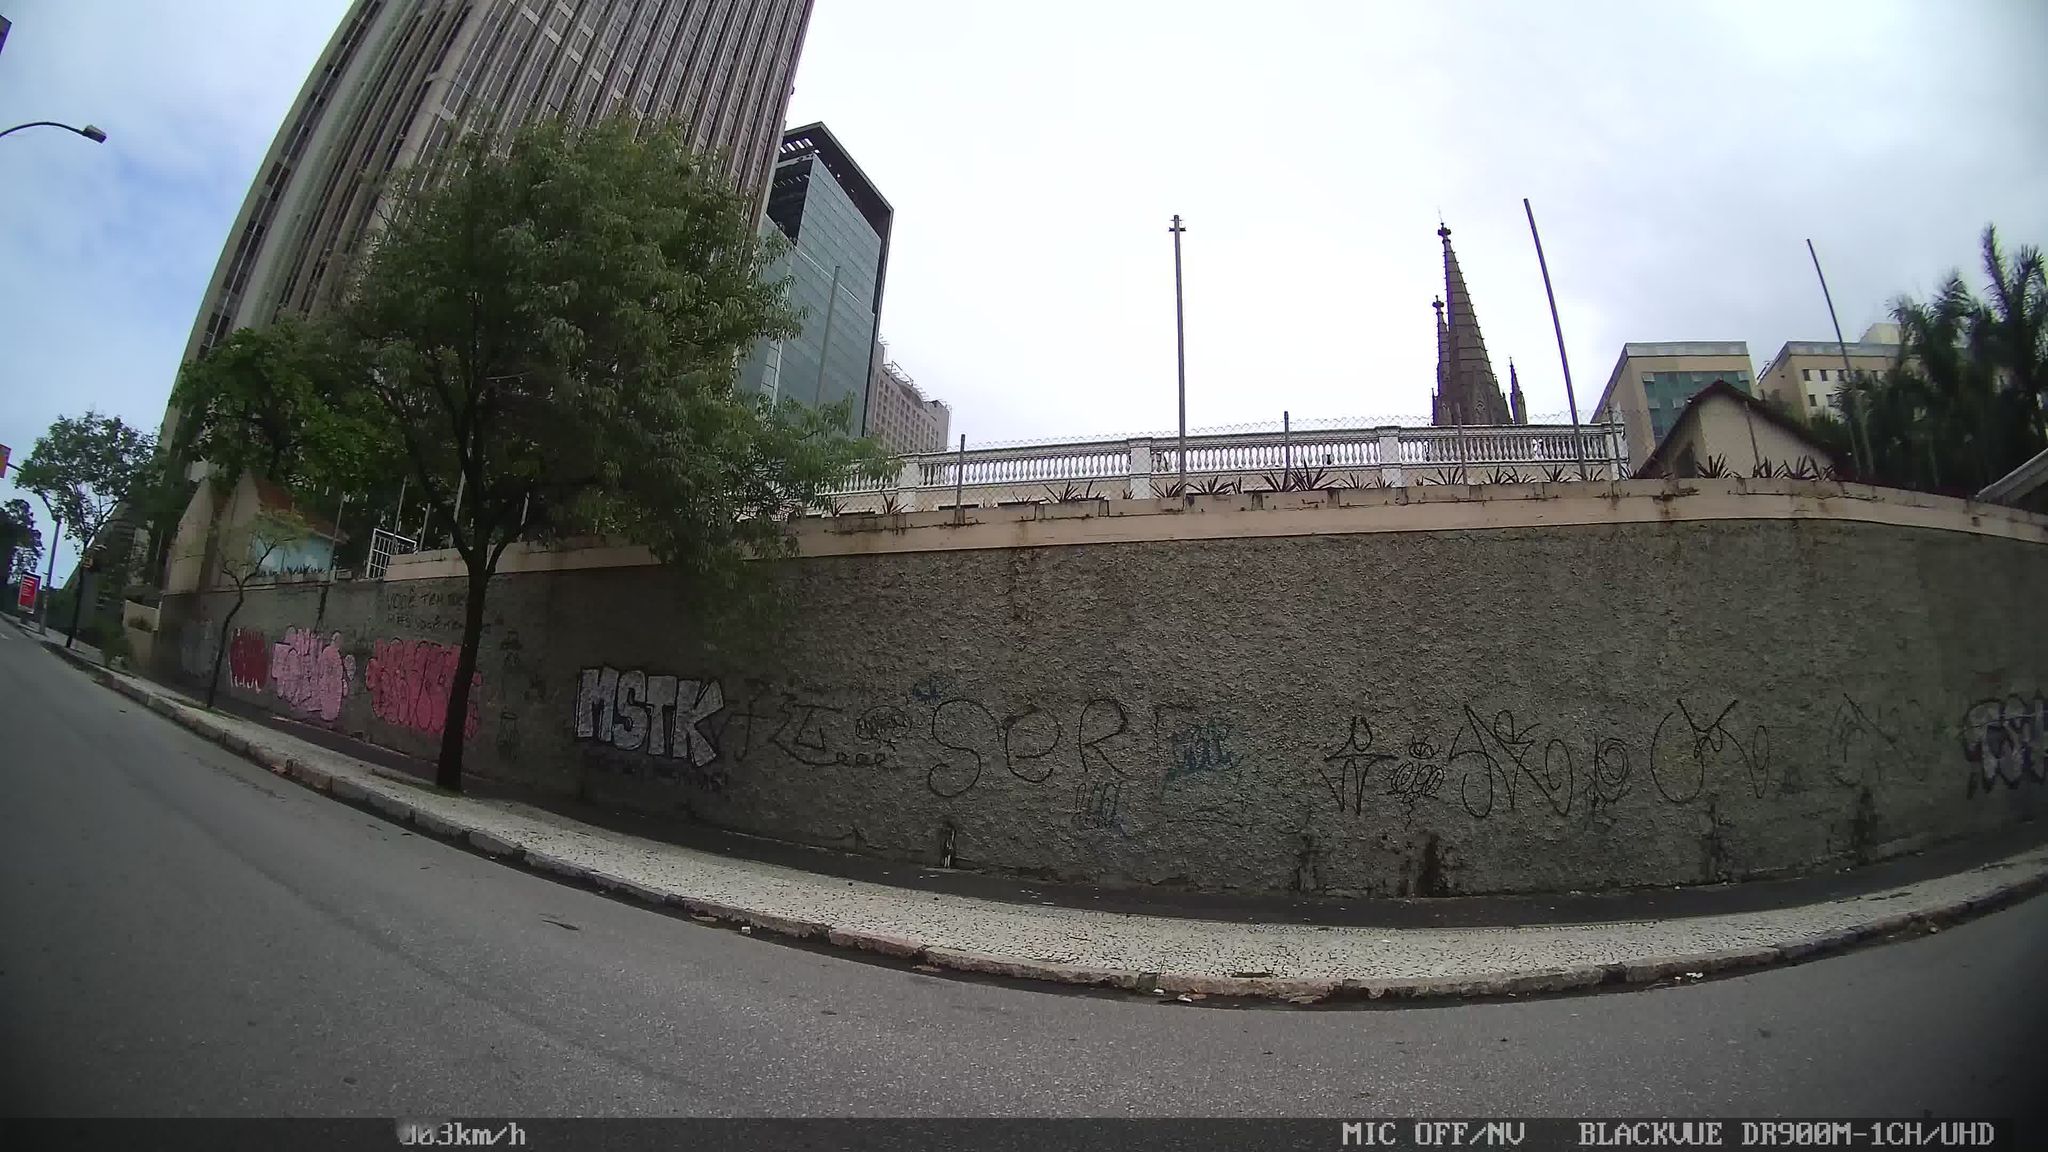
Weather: clear
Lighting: day
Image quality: good
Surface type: driving surface
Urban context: urban centre
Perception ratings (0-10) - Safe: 2.55, Lively: 2.97, Beautiful: 6.54, Boring: 2.32, Depressing: 4.57, Wealthy: 2.77